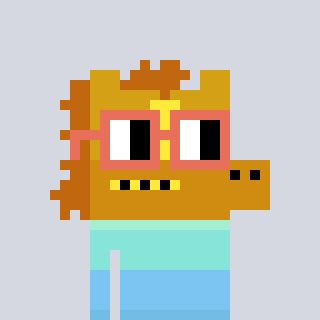
a pixel art character with square orange glasses, a yellow horse-shaped head and a redpinkish-colored body on a cool background